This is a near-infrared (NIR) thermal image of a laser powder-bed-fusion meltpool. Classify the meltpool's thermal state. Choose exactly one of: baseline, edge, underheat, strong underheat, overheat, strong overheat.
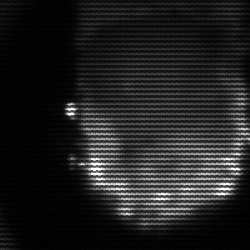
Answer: baseline